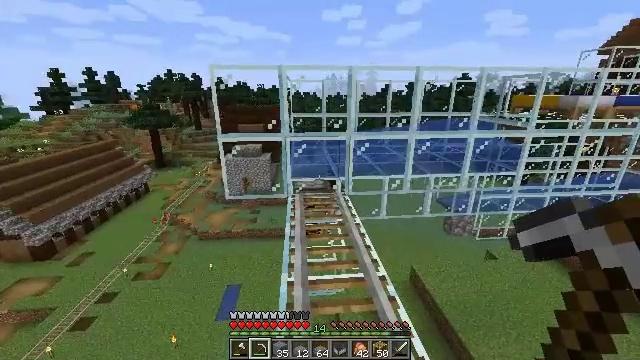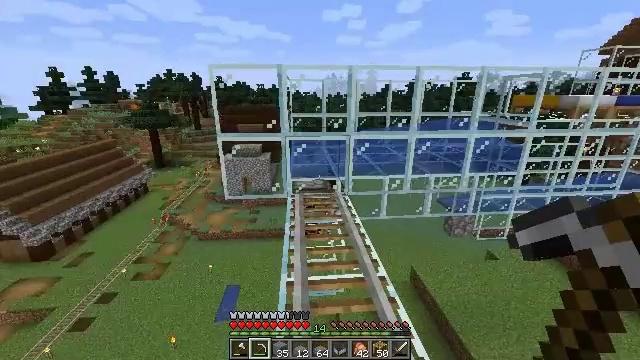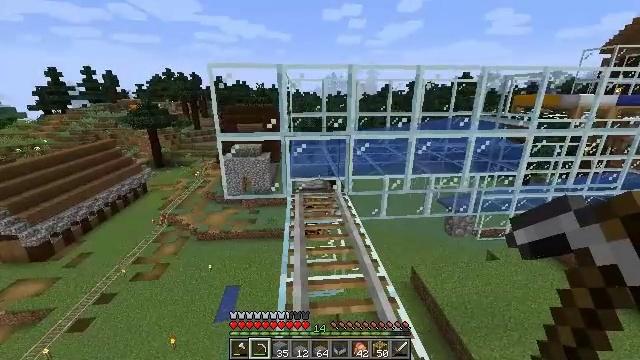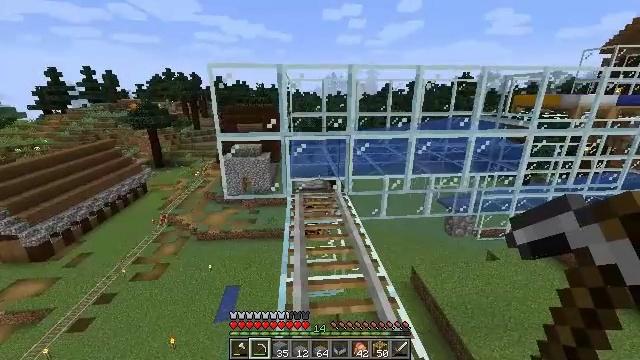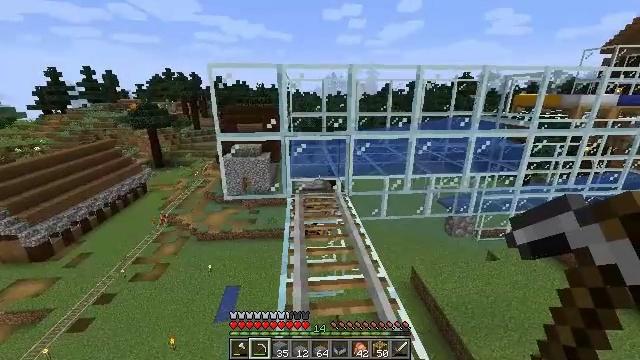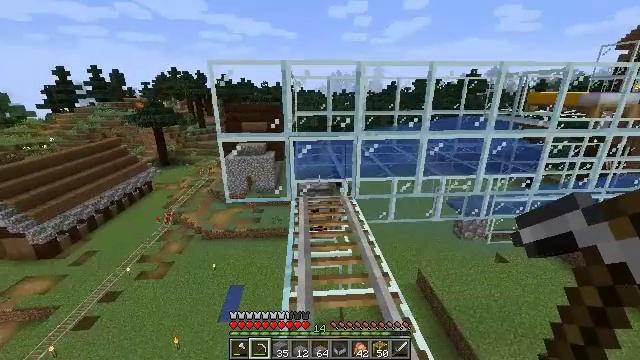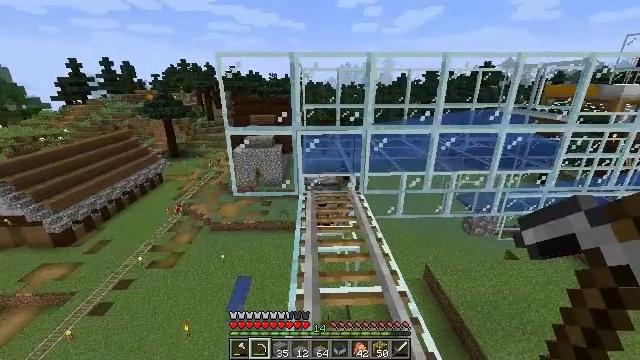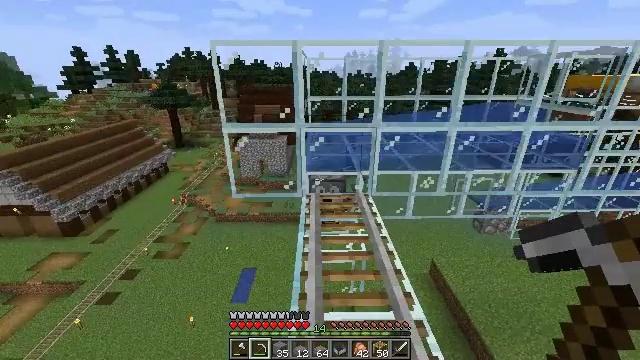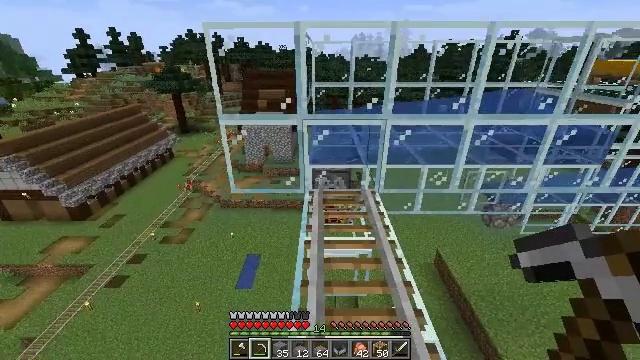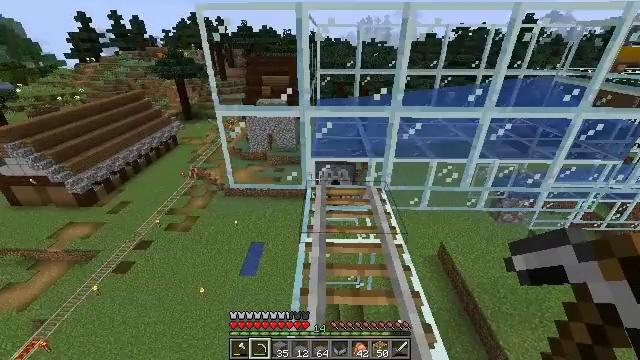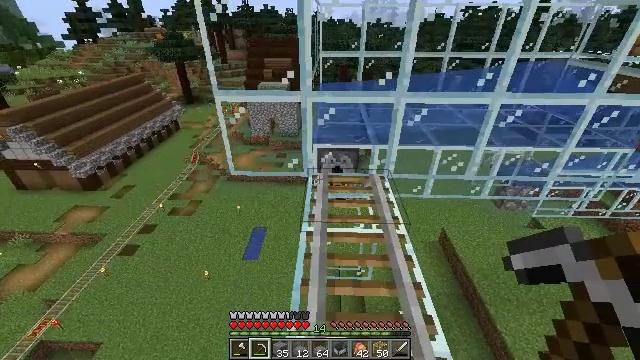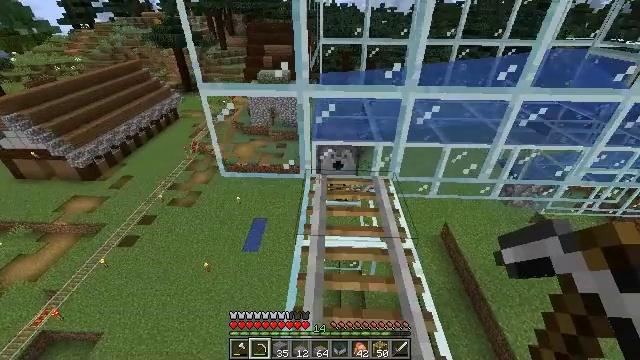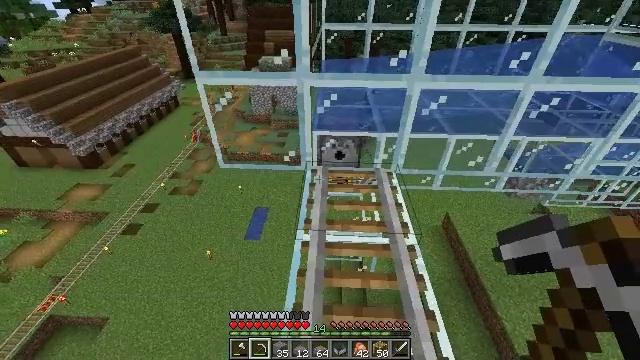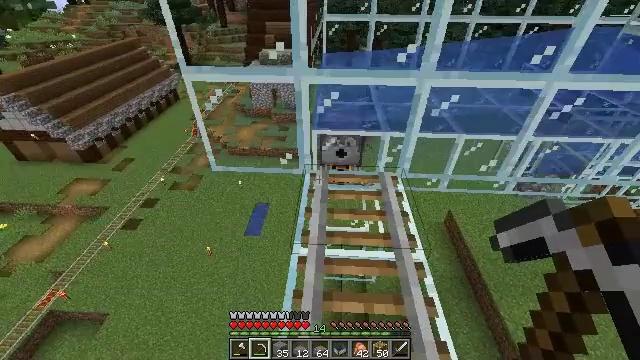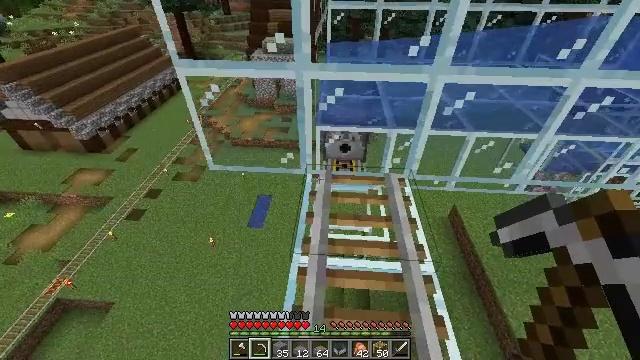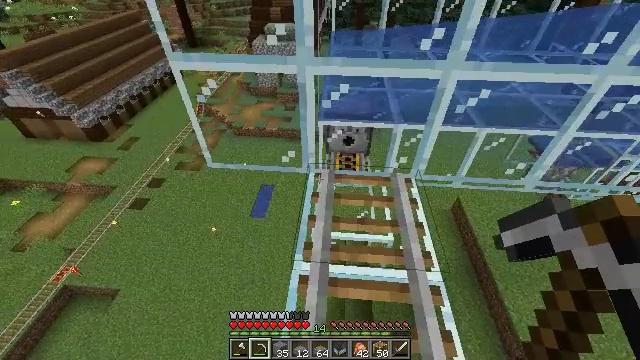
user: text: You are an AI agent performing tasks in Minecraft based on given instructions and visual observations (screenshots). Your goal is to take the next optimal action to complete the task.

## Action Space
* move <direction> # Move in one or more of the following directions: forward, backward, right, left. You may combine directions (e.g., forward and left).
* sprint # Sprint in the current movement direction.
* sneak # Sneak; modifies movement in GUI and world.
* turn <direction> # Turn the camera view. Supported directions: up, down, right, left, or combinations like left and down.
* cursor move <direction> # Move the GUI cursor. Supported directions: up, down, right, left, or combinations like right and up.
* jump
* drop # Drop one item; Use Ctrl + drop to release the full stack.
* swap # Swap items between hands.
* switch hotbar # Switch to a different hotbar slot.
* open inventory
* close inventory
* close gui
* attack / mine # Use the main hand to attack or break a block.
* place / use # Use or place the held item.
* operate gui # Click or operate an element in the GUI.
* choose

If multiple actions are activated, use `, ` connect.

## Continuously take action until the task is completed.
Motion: motion action
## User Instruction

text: Pick up the rail by attacking it.
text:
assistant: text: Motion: no_op
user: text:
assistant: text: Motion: no_op
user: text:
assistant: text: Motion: no_op
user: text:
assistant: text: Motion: move forward
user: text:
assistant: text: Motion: move forward, turn left
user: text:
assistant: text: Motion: move forward, turn left and down
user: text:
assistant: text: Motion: move forward, turn left and down
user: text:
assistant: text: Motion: move forward, turn left and down
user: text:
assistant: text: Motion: move forward, turn left and down
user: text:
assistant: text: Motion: move forward, turn down
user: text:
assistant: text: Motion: move forward, turn down
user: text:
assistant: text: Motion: move forward, turn down
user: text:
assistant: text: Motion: move forward, turn down
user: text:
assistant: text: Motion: turn down
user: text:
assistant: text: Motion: turn down
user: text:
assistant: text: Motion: turn down
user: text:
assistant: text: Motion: no_op
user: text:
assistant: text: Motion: move right
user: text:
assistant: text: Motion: move right
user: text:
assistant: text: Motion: turn down
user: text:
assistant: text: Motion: turn down
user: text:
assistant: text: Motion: no_op
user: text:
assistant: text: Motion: turn down
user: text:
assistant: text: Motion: no_op
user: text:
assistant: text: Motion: no_op
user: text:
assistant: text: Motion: no_op
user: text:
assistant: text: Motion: no_op
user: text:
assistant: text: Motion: no_op
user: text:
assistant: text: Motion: no_op
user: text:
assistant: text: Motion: no_op